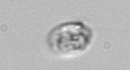
Label: Amoeba